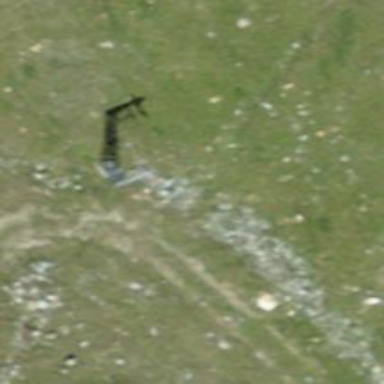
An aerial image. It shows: Pylon used for aerialway.